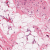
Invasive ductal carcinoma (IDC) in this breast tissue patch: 0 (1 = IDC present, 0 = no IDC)